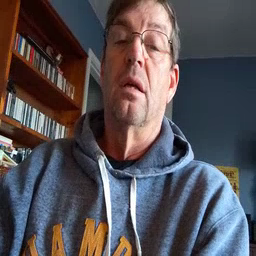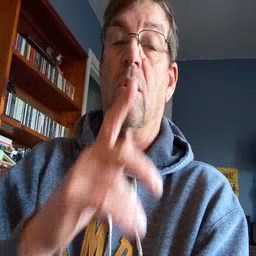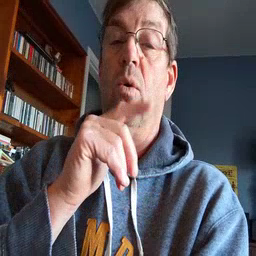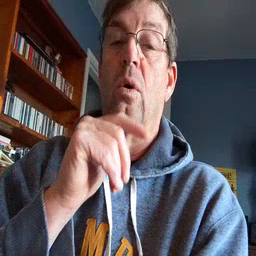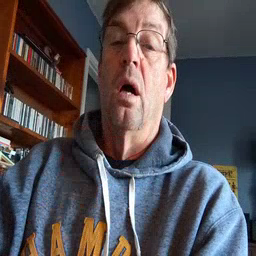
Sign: who